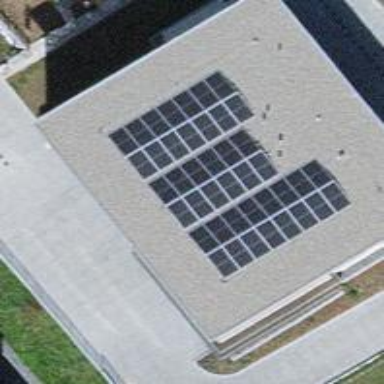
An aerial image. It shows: Solar power generator using photovoltaic panels.